Aerial crown-view tile of a tropical tree (Barro Colorado Island, Panama), acquired 20250512:
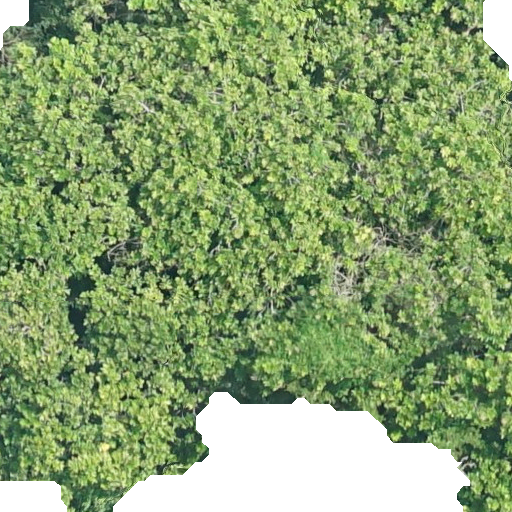
Species: Anacardium excelsum
GBIF accepted scientific name: Anacardium excelsum
Crown area: 761.355 m²